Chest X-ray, AP view. Patient: 13 years old, sex F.
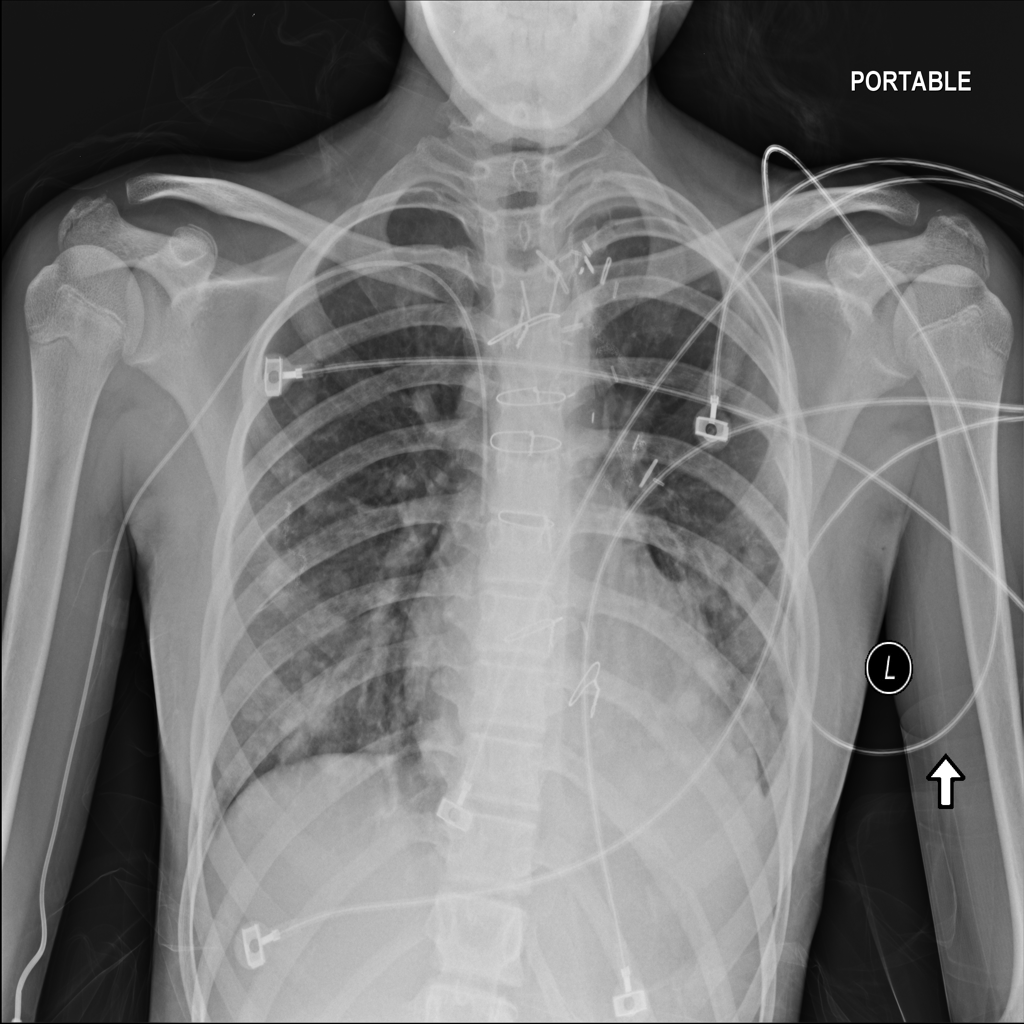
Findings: Infiltration, Nodule